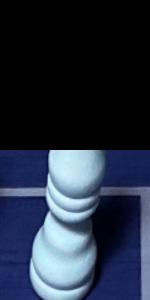
Label: Bishop_White